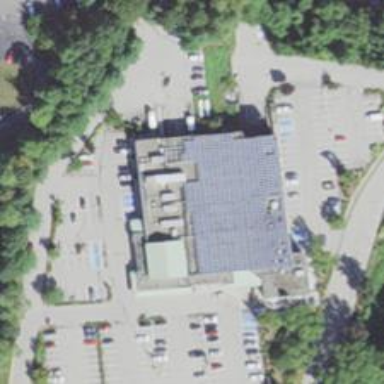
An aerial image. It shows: Supermarket.